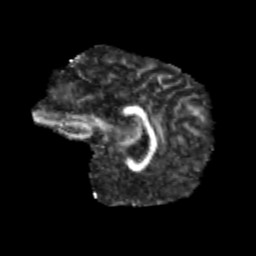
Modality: FA
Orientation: sagittal
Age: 13
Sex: female
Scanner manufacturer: siemens
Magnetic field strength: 3 T
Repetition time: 3.8 s
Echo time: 0.07 s